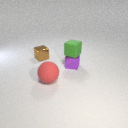
large red rubber sphere in front of small purple metal cube